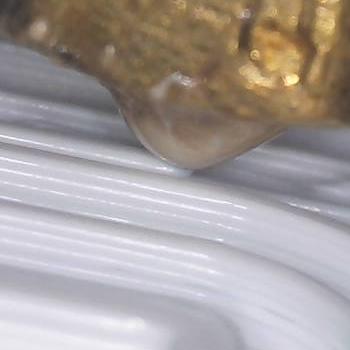
Flow rate: 149%